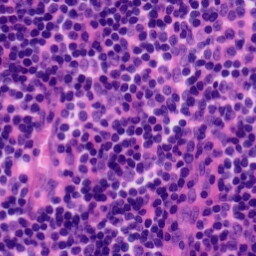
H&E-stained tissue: Tonsil